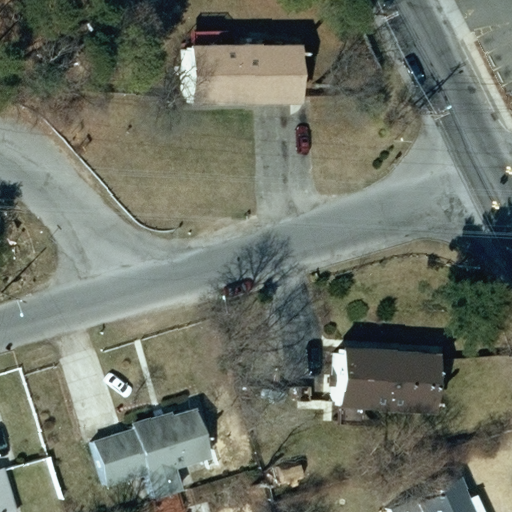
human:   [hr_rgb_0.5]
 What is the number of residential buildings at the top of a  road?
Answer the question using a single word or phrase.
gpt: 1

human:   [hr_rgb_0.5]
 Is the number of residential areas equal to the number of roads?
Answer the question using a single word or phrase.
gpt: no

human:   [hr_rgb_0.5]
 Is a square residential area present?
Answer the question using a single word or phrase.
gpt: no

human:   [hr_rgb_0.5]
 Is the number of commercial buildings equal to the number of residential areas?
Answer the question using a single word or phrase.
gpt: no

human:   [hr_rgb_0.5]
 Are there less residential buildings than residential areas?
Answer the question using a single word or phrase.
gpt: no

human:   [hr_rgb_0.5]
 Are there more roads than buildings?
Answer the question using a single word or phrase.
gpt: no

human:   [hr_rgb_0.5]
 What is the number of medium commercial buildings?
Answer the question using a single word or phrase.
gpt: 0

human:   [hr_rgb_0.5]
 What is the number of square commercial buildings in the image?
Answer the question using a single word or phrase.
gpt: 0

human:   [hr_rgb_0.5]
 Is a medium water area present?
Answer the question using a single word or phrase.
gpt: no

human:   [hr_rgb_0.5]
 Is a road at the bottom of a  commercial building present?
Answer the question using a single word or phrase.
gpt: no

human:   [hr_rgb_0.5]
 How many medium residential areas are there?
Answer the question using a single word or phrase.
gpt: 0

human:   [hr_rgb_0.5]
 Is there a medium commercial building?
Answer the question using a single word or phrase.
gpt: no

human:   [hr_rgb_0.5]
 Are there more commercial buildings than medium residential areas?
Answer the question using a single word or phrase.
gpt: no

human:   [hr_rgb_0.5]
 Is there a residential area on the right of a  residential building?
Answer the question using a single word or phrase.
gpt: no

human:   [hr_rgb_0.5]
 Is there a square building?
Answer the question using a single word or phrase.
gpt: no

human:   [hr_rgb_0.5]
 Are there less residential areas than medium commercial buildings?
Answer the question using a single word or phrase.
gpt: no

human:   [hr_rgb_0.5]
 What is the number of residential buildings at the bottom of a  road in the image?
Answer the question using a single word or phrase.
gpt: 4

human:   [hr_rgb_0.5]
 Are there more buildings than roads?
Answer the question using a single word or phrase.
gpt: yes

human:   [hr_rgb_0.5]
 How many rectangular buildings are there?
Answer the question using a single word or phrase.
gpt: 1

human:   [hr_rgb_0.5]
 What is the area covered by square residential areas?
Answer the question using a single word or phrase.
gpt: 0m2

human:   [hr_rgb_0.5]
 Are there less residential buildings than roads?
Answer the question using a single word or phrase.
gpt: no

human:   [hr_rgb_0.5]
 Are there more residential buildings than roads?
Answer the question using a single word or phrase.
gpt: yes

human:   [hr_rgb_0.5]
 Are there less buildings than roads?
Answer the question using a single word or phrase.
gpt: no

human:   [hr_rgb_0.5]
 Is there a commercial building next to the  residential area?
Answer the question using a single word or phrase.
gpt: no

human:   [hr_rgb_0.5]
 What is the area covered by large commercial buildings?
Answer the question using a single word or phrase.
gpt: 0m2

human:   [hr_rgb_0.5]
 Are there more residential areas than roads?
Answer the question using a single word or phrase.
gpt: no

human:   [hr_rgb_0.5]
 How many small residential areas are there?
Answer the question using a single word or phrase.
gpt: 0

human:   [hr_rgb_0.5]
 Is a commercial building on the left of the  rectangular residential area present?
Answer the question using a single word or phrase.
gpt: no

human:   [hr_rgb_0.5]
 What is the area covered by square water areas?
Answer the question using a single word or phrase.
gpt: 0m2

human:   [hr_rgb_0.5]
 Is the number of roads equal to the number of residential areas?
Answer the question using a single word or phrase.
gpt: no

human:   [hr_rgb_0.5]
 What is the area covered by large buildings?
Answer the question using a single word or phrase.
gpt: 0m2

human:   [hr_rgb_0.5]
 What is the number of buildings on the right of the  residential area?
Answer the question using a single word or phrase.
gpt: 5

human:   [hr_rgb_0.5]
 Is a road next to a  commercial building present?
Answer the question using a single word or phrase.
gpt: no

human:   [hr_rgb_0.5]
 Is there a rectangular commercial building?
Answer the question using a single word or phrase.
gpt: no

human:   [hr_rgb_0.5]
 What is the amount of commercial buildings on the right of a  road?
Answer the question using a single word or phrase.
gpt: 0

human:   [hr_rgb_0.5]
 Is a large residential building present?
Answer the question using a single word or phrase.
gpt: no